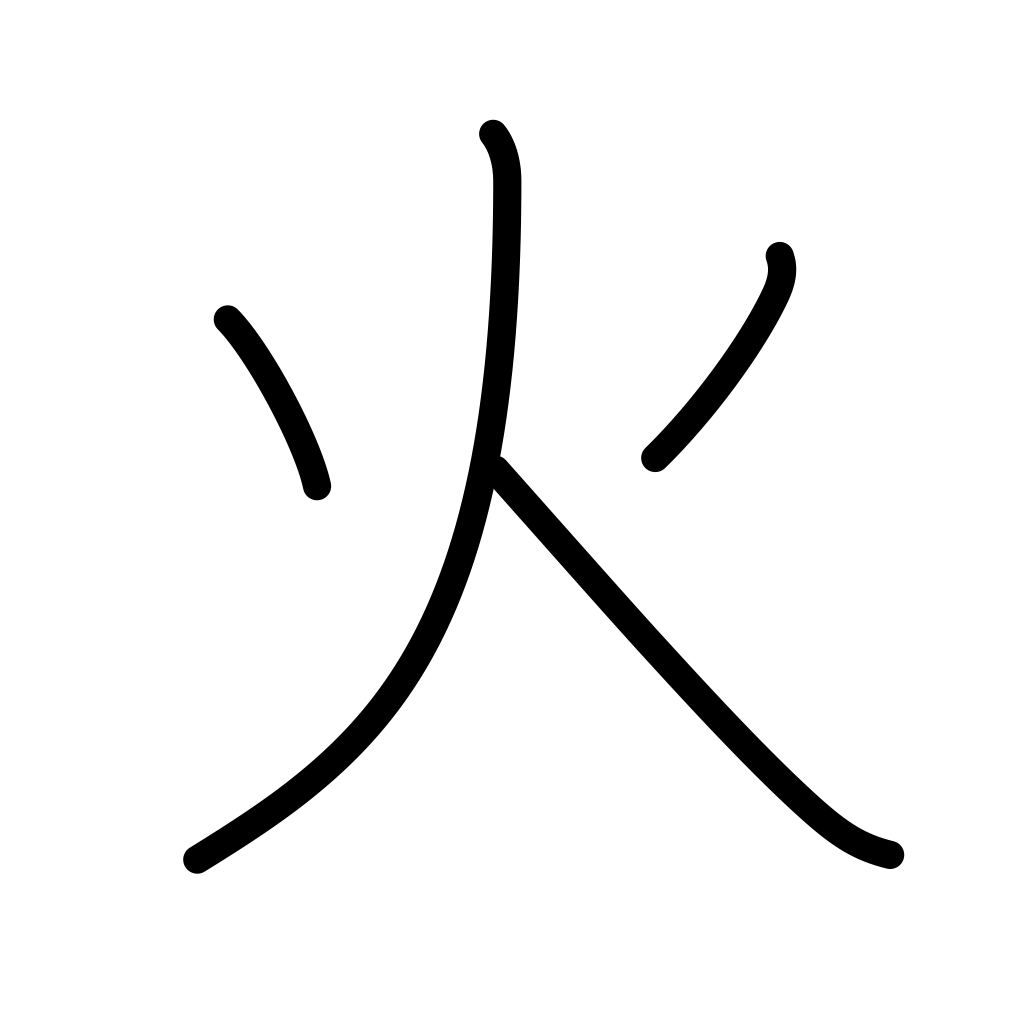
Meaning: fire